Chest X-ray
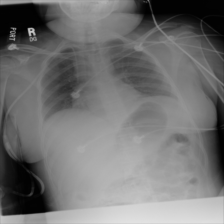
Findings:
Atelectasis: negative
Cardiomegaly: negative
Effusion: negative
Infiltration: negative
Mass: negative
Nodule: negative
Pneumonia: negative
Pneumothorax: negative
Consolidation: negative
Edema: negative
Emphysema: negative
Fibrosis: negative
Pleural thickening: negative
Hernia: negative